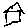
Label: house